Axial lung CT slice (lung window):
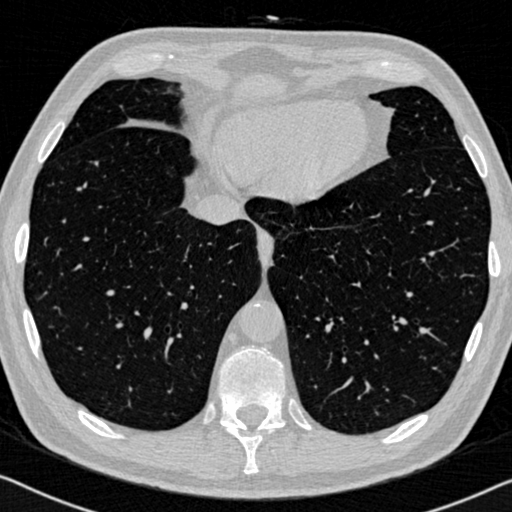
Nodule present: no